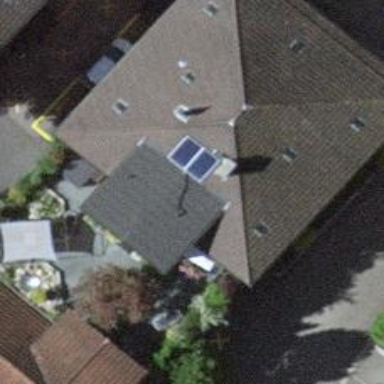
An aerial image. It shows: Solar power generator with photovoltaic panels.